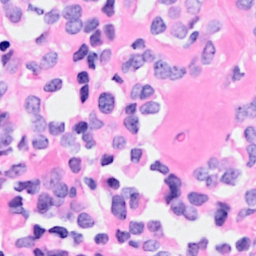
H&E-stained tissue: Breast